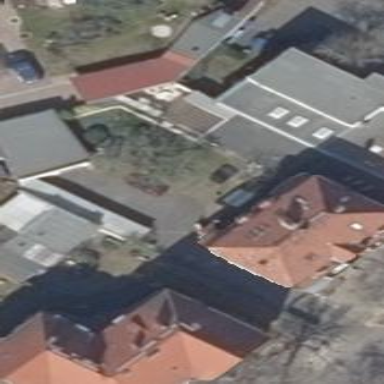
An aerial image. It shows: Hipped roof on apartment building.